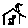
Label: house